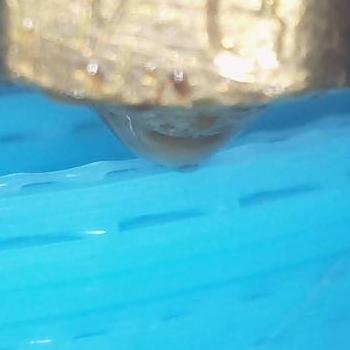
Flow rate: 56%